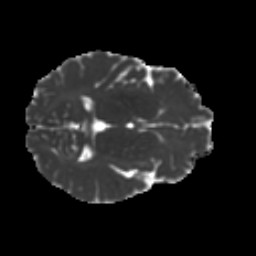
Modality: MD
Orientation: axial
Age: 38
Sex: female
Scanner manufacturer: ge
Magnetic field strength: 3 T
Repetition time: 7.8 s
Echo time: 0.0608 s